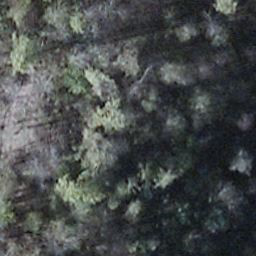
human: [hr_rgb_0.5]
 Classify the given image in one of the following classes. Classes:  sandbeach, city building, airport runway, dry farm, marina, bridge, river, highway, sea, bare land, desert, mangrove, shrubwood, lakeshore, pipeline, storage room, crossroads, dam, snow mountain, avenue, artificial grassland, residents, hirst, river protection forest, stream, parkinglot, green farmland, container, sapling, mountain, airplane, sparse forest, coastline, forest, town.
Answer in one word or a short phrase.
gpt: shrubwood